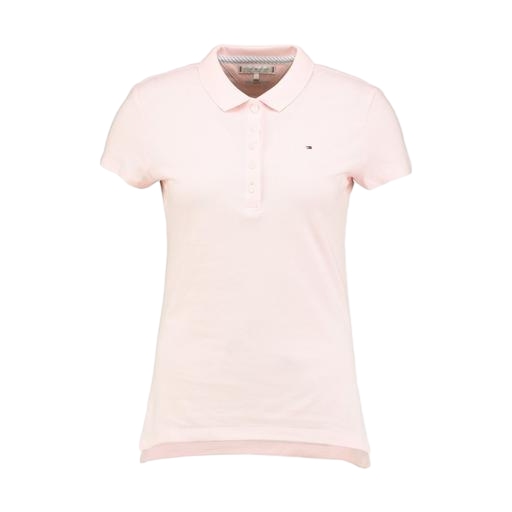
skinny-fit stretch polo shirt, skinny-fit polo shirt, pink classic-fit polo shirt, white background